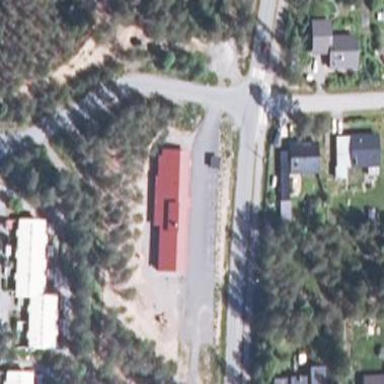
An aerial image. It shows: Kindergarten.